二年级 · 算术
(1) 班原有 50 个同学, 老师将剩下的同学每 6 人分成一组, 可以分成几组?

我们班有 2 名同学转学走了
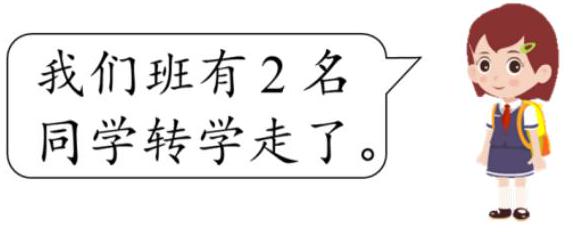
答案: $(50-2) \div 6=8$ (组) $\quad$ 答: 可以分成 8 组。